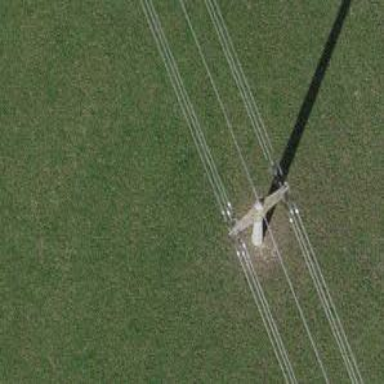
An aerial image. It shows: Power line is depicted.